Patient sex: F
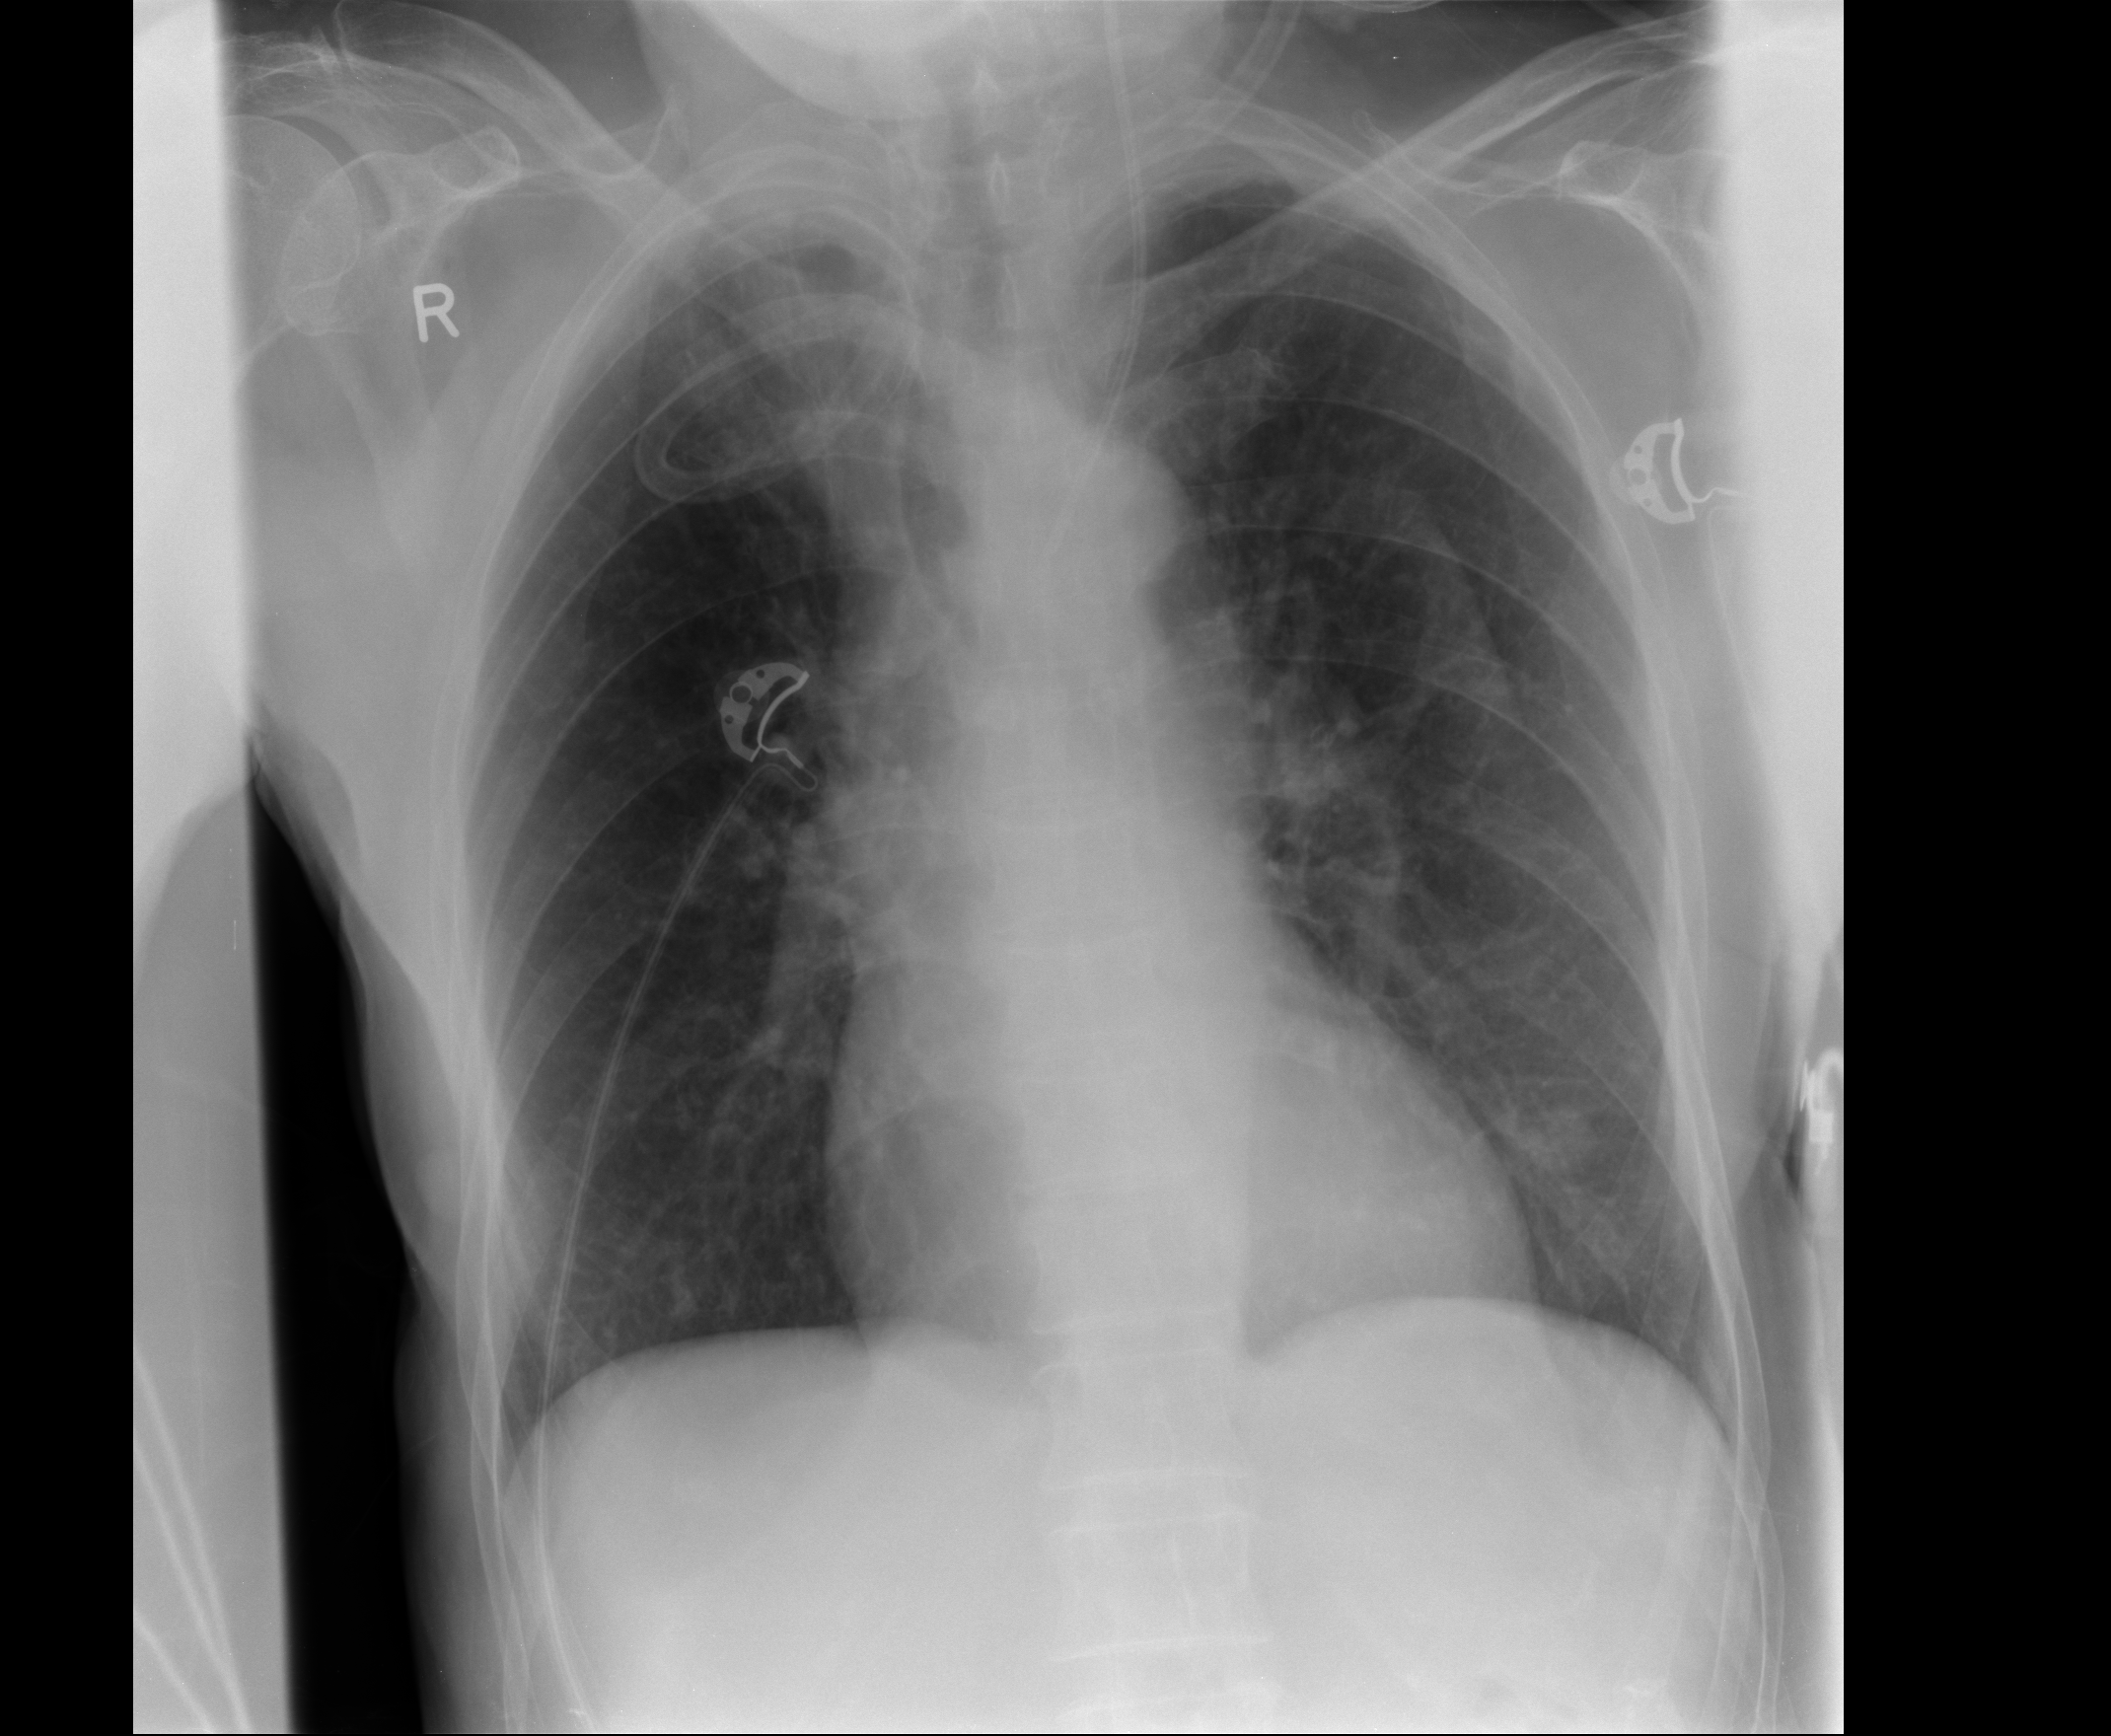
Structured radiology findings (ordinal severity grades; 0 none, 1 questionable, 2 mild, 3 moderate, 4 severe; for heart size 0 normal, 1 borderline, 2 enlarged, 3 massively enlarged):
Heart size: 1
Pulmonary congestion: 1
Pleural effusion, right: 0
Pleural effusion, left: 0
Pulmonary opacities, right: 0
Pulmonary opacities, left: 0
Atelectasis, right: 0
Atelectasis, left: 1